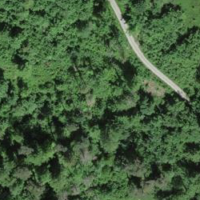
EUNIS habitat code: 44
Species observed at this site:
Scaeva selenitica
Tussilago farfara